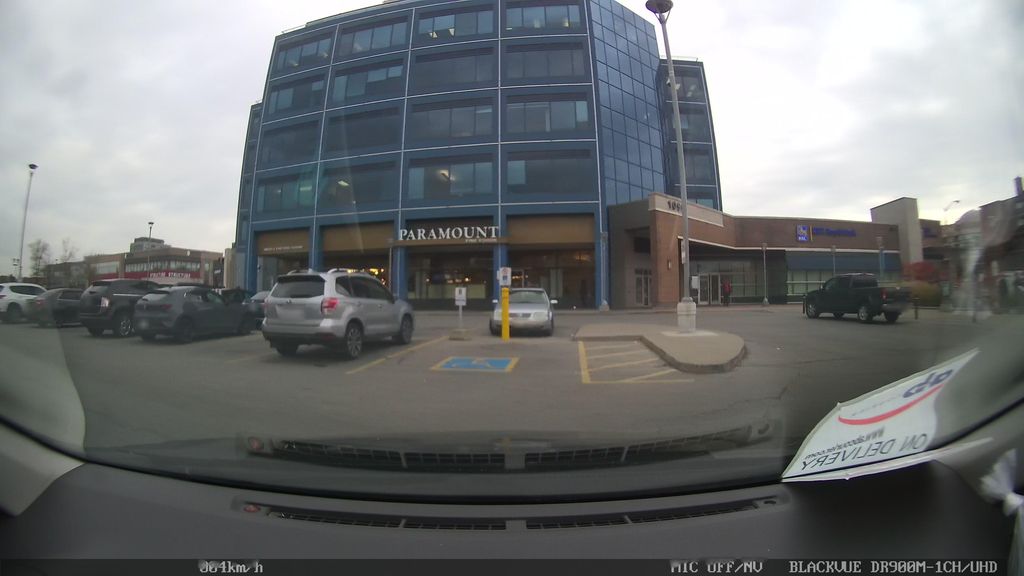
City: toronto